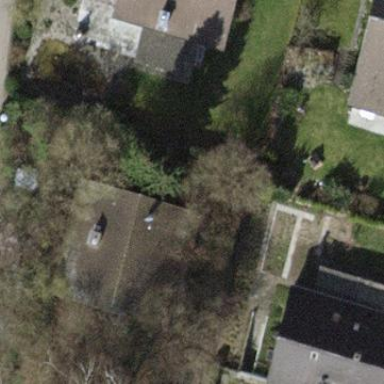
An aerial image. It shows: Detached building with gabled roof.